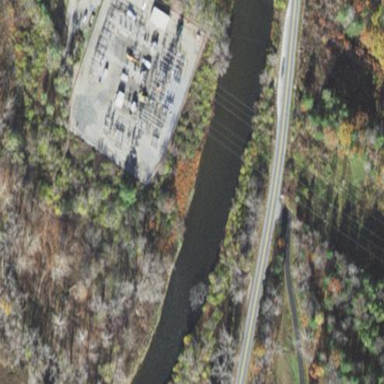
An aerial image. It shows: Distribution substation surrounded by fence.